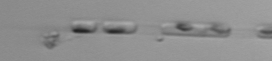
Label: Skeletonema